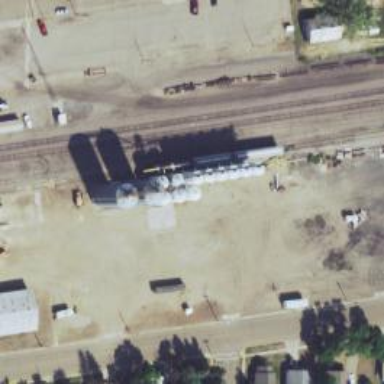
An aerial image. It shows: Railway siding with rails.